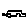
Label: car